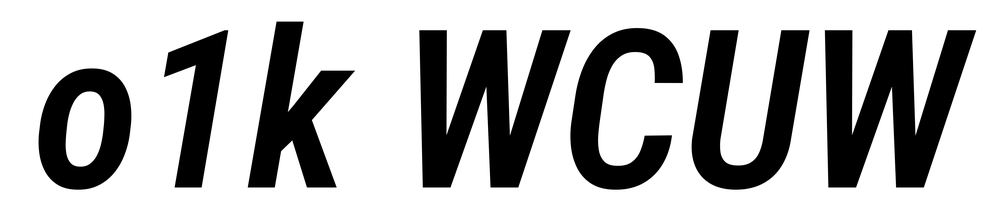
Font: Roboto-Italic_Condensed_SemiBold_Italic